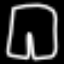
Label: pants